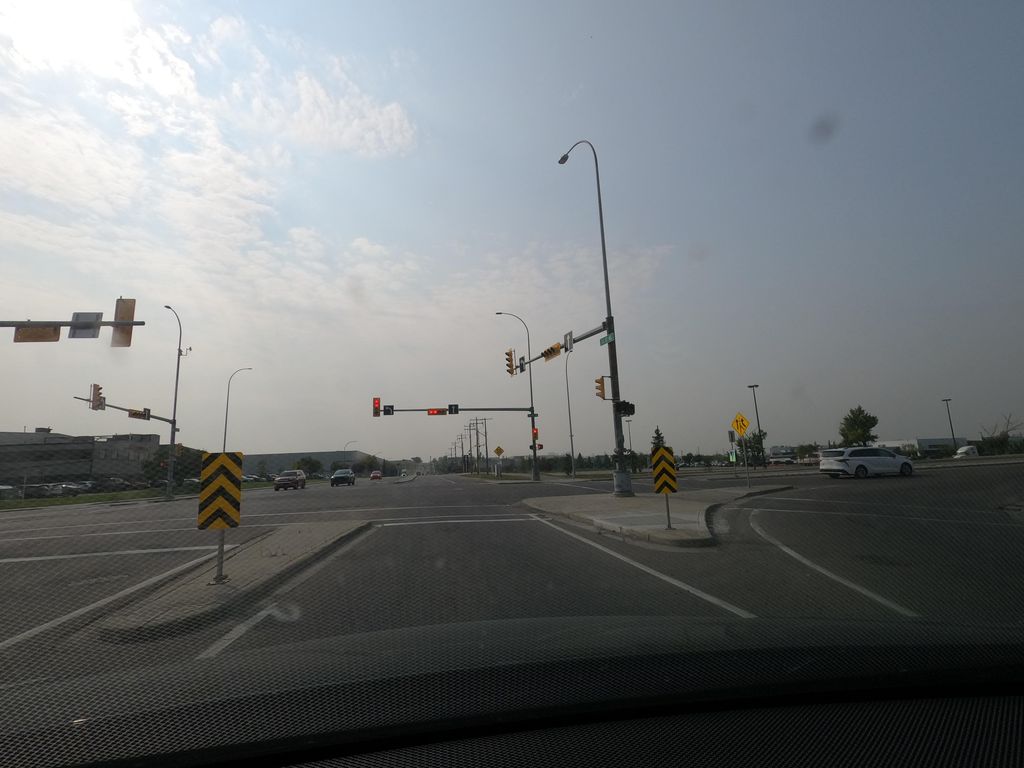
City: calgary